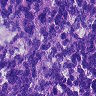
Metastatic tissue present: no